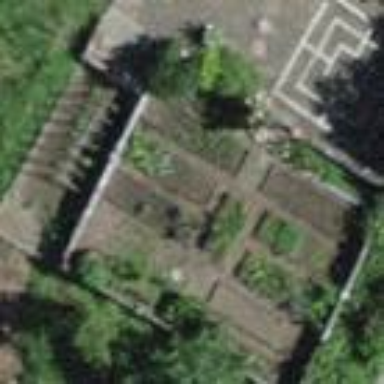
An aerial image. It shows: Garden that is leisure land.